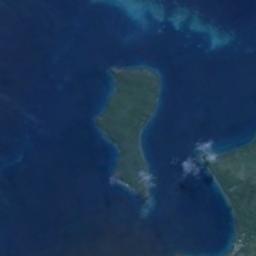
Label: island